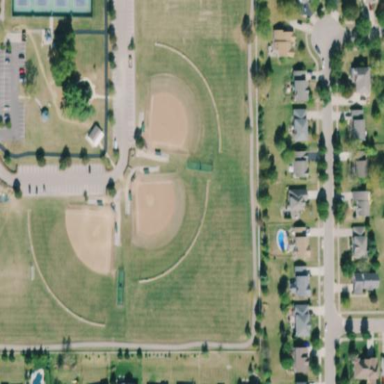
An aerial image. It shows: Baseball pitch for leisure and sports activities.